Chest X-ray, PA view. Patient: 48 years old, sex F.
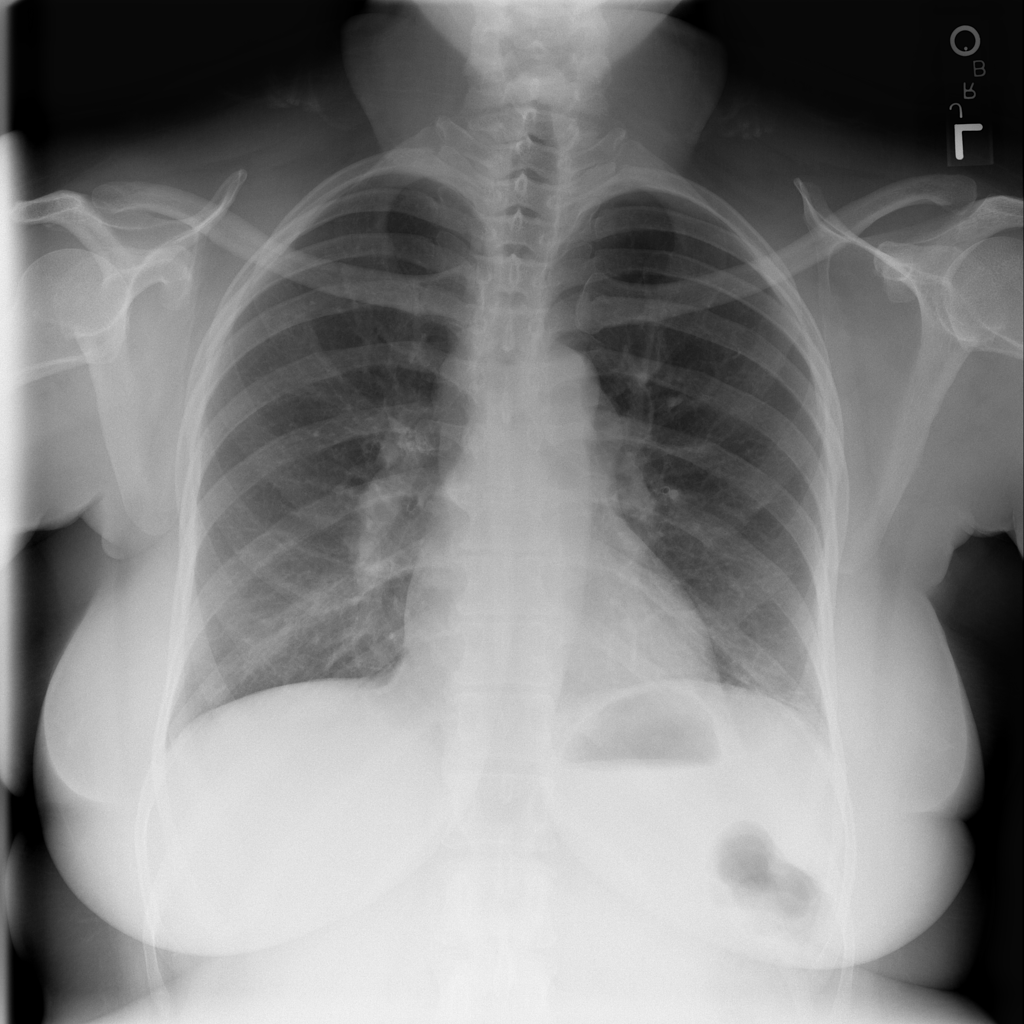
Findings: No Finding